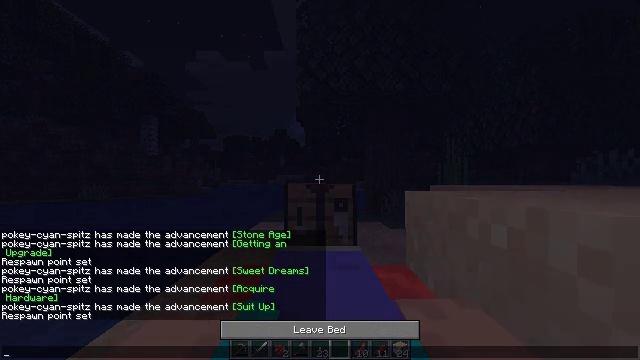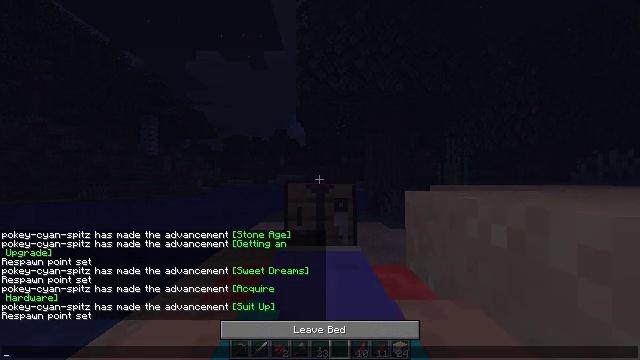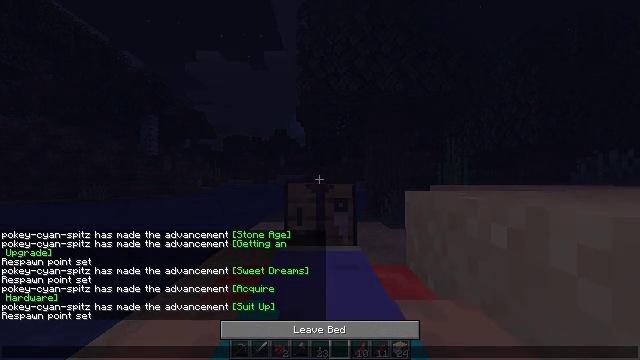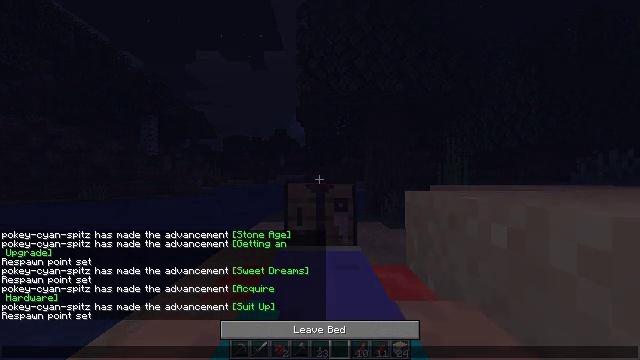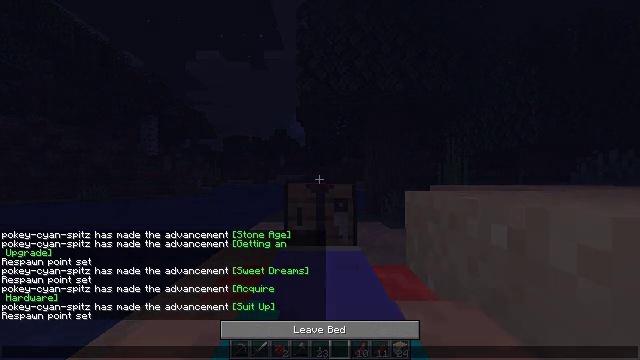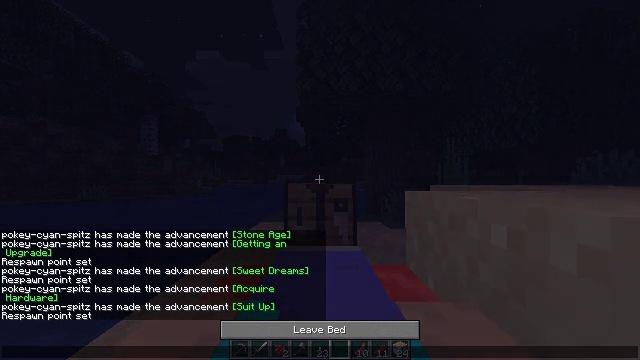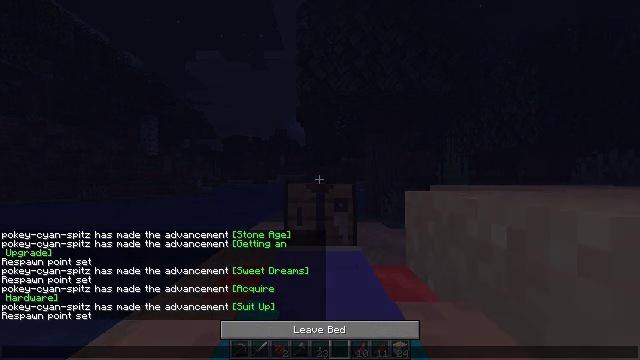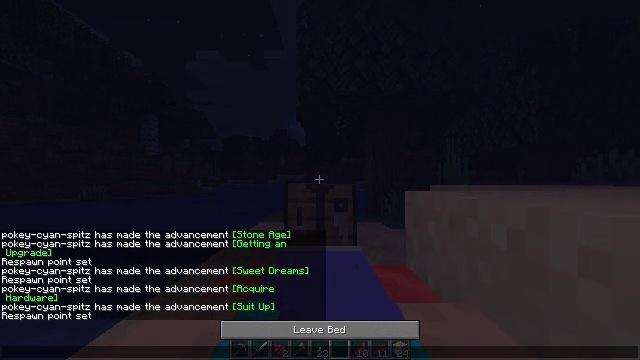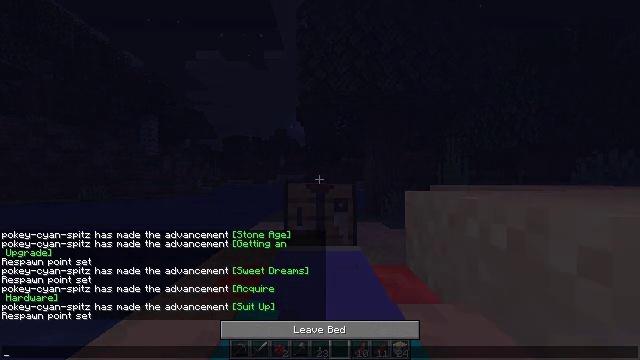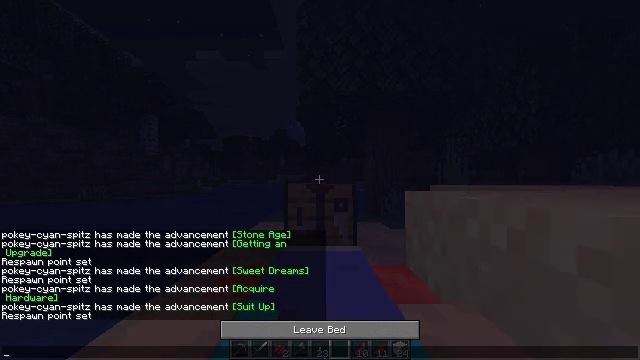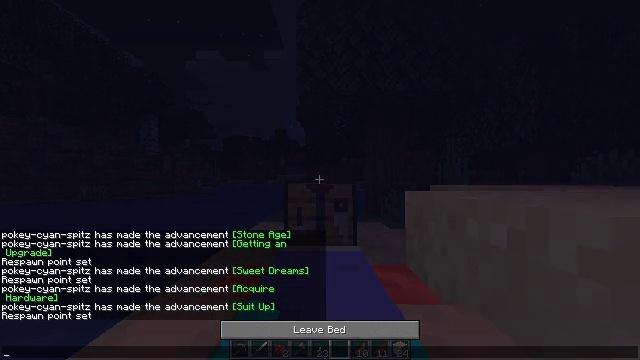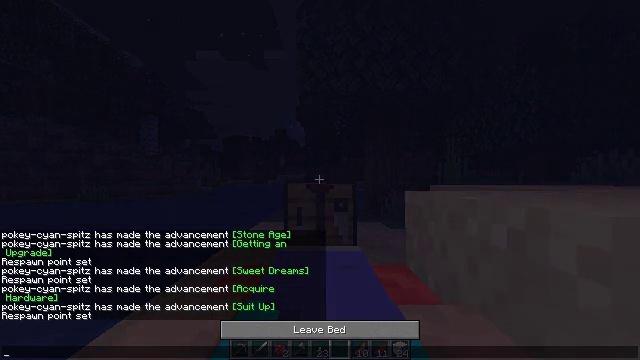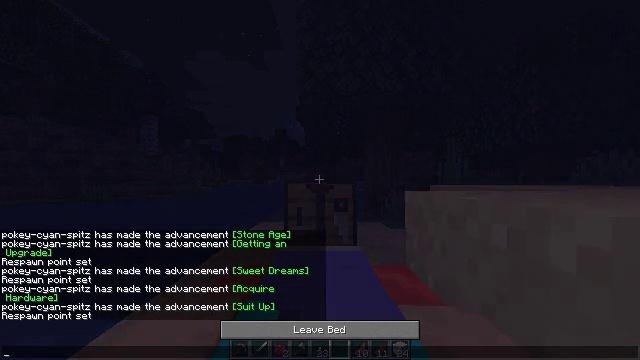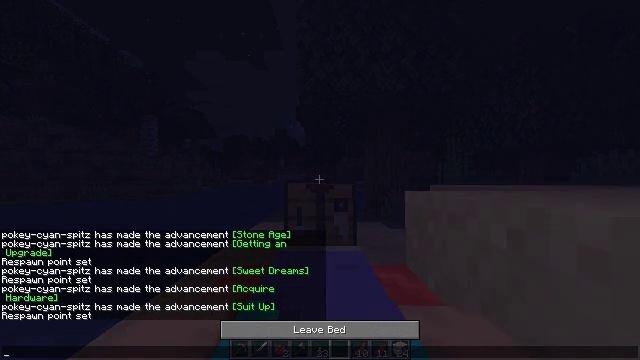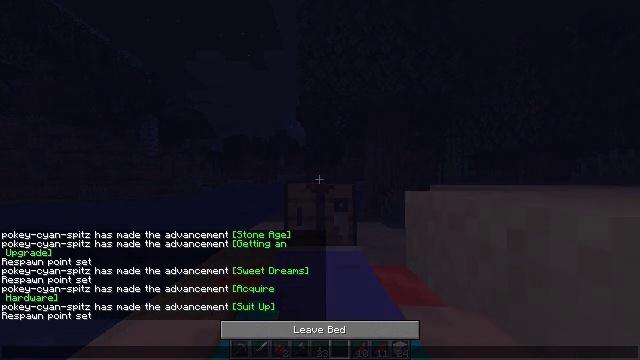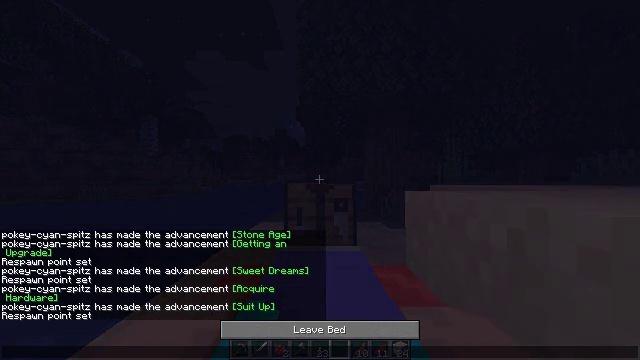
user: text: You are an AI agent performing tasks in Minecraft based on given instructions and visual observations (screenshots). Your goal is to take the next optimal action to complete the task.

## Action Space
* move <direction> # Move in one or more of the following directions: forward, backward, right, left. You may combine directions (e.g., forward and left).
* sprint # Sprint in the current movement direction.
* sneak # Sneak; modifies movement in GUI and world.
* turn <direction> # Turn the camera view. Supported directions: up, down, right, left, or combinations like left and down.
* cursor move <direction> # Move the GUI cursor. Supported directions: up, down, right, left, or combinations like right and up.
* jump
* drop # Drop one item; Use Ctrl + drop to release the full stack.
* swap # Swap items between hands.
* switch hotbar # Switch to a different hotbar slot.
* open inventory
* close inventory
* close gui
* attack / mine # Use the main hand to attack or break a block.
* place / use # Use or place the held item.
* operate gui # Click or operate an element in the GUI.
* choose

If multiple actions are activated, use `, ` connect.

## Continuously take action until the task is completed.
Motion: motion action
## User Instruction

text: Left click to break the red bed.
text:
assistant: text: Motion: no_op
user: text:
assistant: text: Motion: no_op
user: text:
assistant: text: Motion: no_op
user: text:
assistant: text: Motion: no_op
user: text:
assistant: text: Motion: no_op
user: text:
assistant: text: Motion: no_op
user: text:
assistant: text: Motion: no_op
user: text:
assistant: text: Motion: no_op
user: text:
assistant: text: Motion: no_op
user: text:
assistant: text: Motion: no_op
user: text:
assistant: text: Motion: no_op
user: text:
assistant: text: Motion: no_op
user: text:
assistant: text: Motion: no_op
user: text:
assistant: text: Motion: no_op
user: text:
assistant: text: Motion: no_op
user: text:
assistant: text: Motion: no_op
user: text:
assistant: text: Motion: no_op
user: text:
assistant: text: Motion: no_op
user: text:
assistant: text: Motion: no_op
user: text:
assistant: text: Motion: no_op
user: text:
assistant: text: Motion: no_op
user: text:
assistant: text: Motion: no_op
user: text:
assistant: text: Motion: no_op
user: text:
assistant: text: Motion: no_op
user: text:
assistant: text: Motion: no_op
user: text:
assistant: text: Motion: no_op
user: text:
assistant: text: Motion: no_op
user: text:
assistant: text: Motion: no_op
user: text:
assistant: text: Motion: no_op
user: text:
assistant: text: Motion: no_op